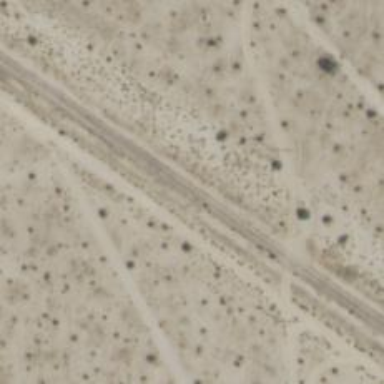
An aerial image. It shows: Abandoned railway.